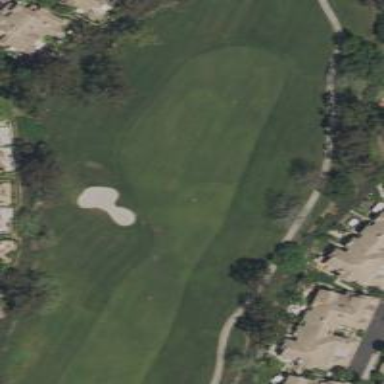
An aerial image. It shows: Golf hole.